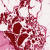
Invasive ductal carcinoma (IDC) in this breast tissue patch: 0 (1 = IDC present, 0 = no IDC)